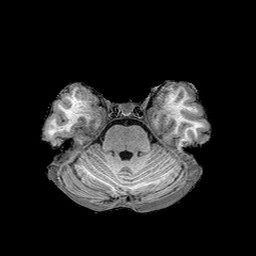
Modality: T1w
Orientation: coronal
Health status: healthy